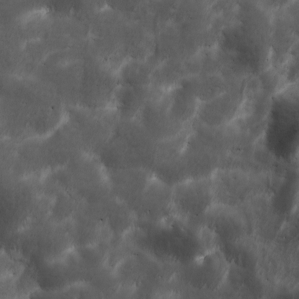
Label: non_frost